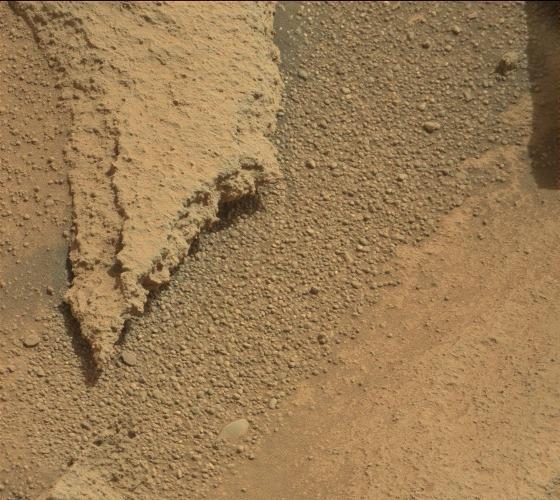
Terrain classes present: Bedrock, Gravel / Sand / Soil, Rock, Shadow